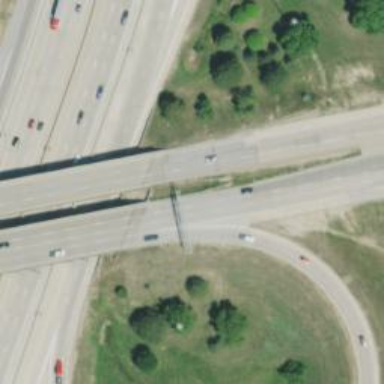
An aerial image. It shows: Primary highway with bridge.